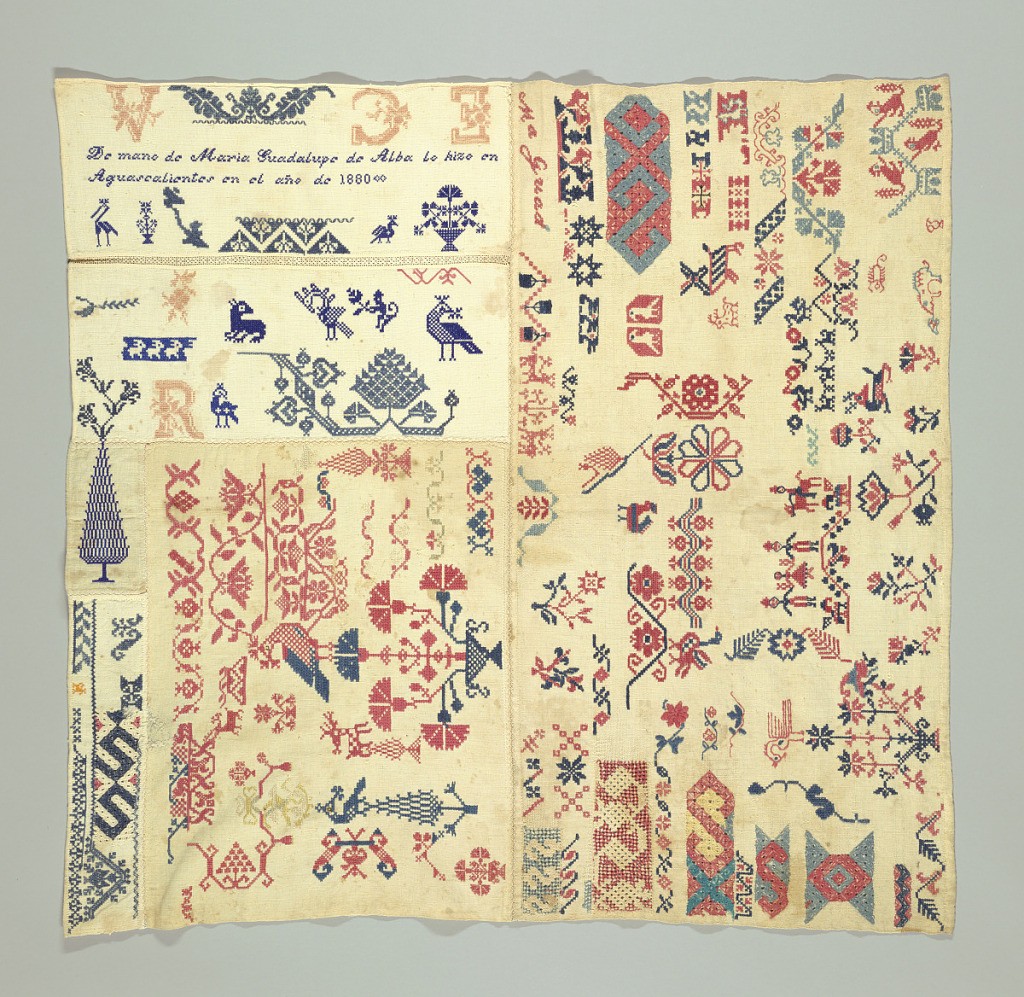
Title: Sampler
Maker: Maria Guadalupe de Alba
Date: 1880
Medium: wool, silk, and cotton embroidery on cotton foundation Technique: embroidered in cross, back, and satin stitches on plain weave foundation with one brand on knotted net
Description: Patchwork of six smaller samplers.